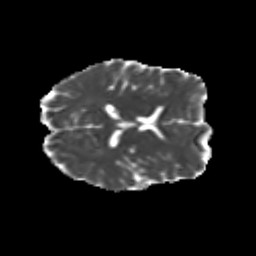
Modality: MD
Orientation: axial
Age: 21
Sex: male
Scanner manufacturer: siemens
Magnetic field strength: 3 T
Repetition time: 3.5 s
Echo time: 0.104 s